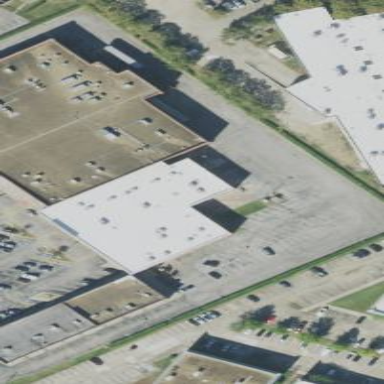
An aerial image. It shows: Part of building.